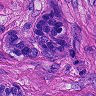
Metastatic tissue present: yes